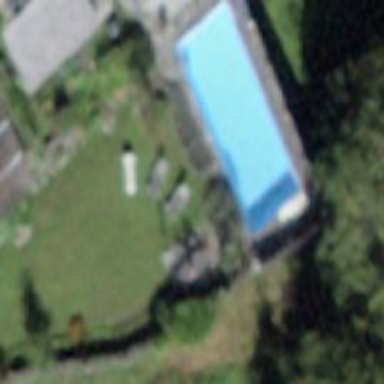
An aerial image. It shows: Outdoor swimming pool on leisure land.